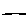
Label: line